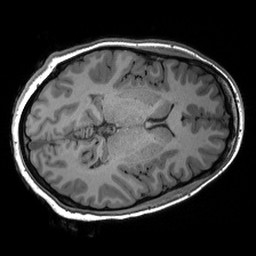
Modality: T1w
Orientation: axial
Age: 26
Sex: female
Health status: healthy
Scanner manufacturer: siemens
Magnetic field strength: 3 T
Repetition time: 2.53 s
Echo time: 0.00288 s